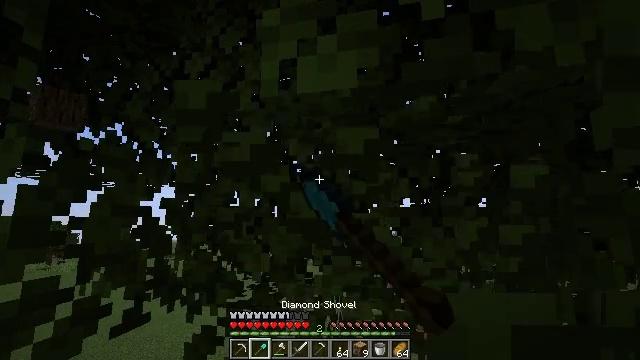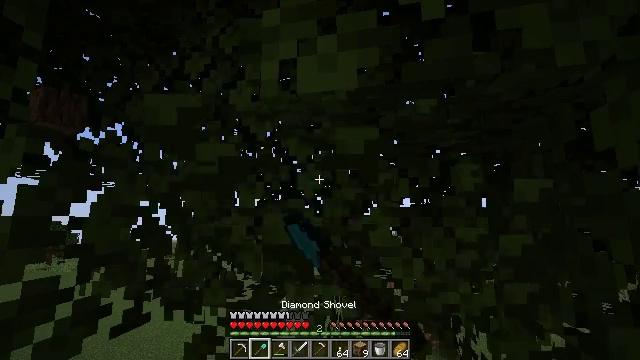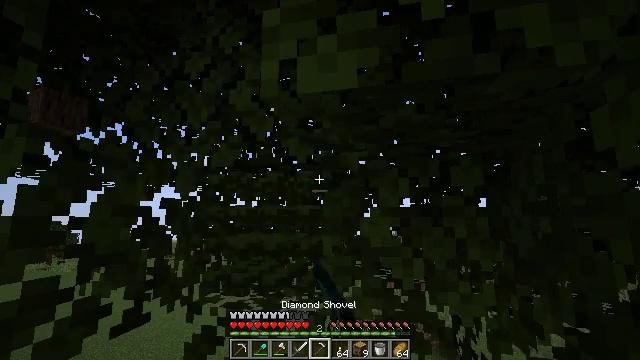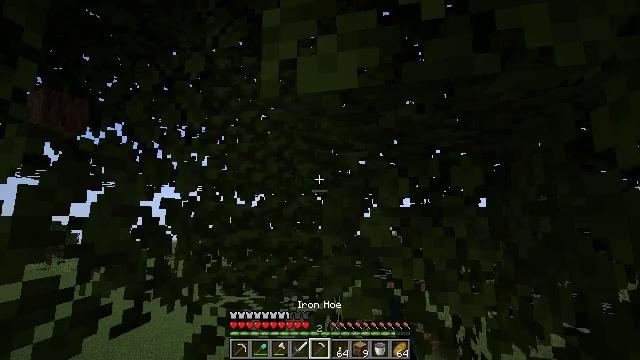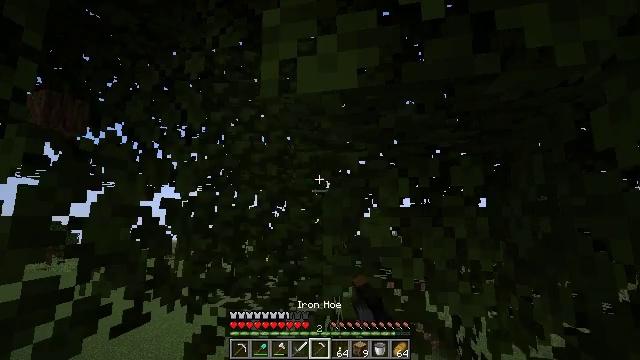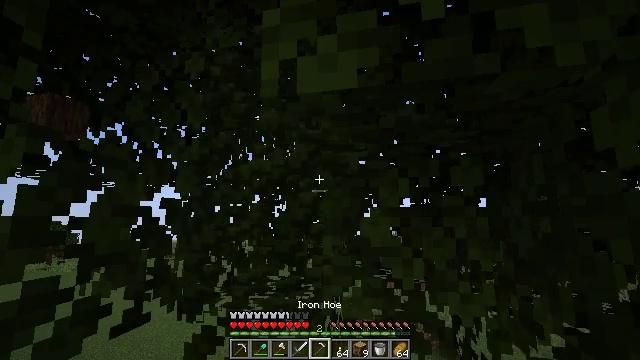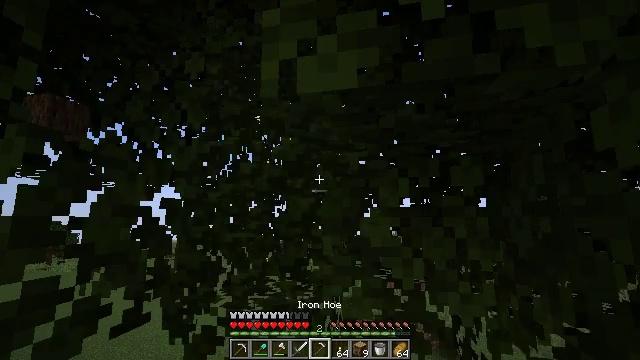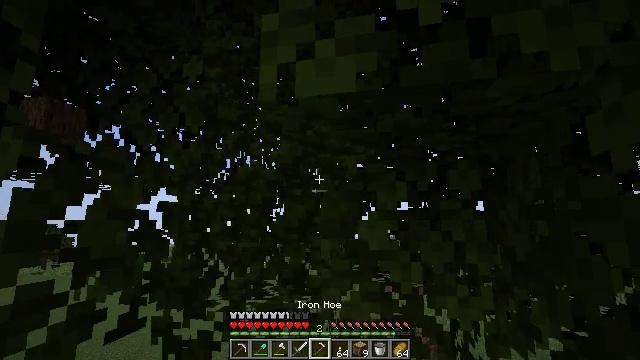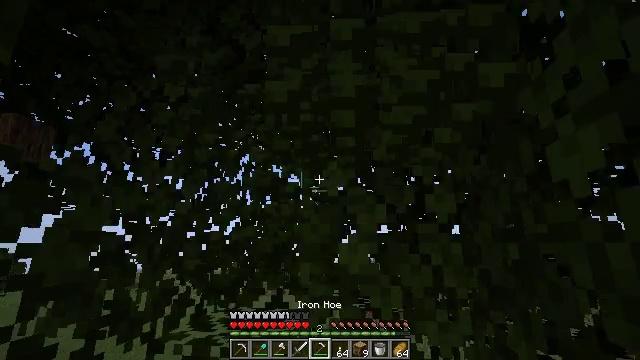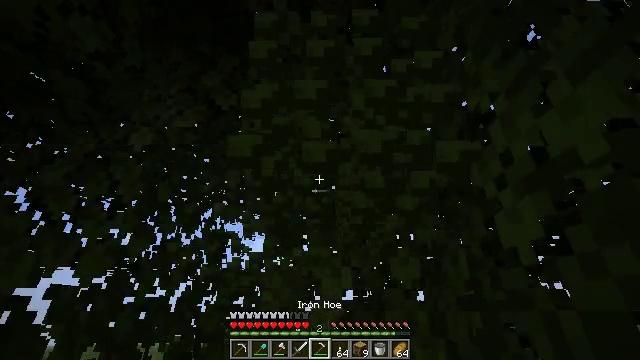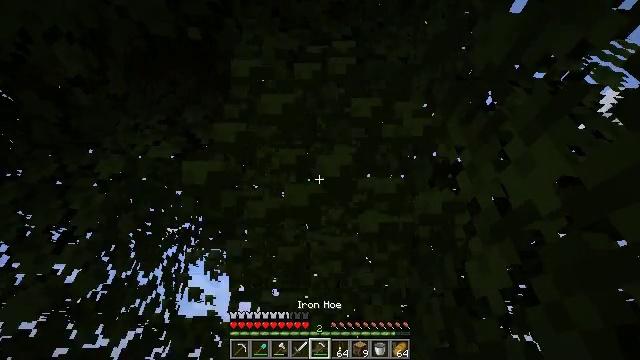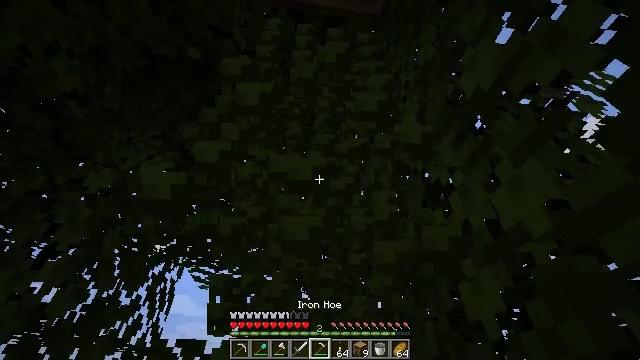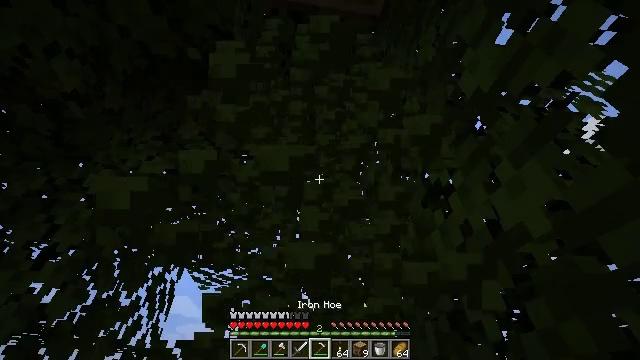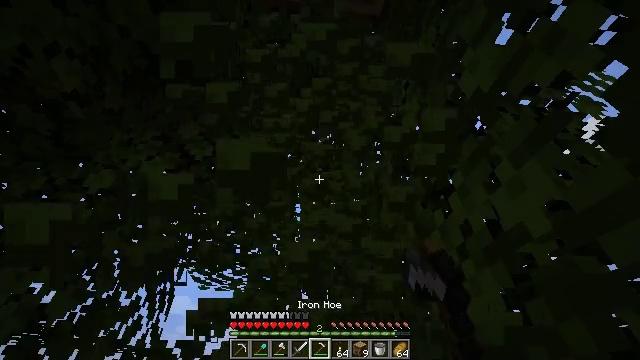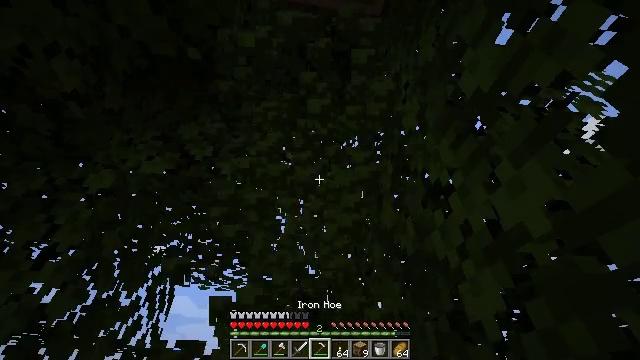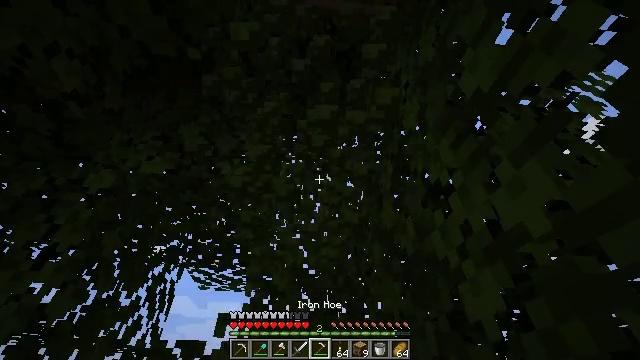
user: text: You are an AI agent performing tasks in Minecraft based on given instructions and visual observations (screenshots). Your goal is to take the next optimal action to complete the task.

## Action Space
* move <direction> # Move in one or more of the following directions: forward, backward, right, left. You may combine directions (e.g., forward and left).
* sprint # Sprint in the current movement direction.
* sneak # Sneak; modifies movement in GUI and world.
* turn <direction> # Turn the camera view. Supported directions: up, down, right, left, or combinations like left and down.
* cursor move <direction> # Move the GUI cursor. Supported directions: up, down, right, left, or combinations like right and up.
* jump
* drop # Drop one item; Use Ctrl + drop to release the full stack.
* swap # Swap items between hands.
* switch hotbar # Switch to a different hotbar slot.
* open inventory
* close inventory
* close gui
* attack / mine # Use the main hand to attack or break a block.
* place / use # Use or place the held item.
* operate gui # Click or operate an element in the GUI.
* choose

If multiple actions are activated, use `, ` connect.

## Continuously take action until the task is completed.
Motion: motion action
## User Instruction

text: Gather oak leaves by attacking.
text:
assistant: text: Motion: attack / mine
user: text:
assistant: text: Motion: attack / mine, switch to hotbar 5
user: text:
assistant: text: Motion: attack / mine, switch to hotbar 5
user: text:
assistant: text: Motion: attack / mine, switch to hotbar 5
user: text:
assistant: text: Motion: attack / mine, switch to hotbar 5
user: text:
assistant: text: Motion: attack / mine
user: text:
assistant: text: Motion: attack / mine
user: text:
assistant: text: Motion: turn right and up, attack / mine
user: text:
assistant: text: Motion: turn right and up, attack / mine
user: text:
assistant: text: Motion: turn right and up, attack / mine
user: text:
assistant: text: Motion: turn right and up, attack / mine
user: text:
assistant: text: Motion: attack / mine
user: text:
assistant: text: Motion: attack / mine
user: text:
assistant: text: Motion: attack / mine
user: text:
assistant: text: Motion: attack / mine
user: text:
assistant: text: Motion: attack / mine
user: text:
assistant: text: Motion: turn left and up, attack / mine
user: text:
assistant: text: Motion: turn left and up, attack / mine
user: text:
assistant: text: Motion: turn left and up, attack / mine
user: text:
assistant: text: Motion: turn left and up, attack / mine
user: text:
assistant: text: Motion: turn left and up, attack / mine
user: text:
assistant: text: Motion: turn left and up, attack / mine
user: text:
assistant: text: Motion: turn left and up, attack / mine
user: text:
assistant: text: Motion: turn left, attack / mine
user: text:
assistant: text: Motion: turn left, attack / mine
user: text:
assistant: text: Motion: turn left, attack / mine
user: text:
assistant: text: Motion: turn left, attack / mine
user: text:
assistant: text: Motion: turn left, attack / mine
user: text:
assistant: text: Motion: turn left and down, attack / mine
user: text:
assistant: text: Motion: turn left and down, attack / mine